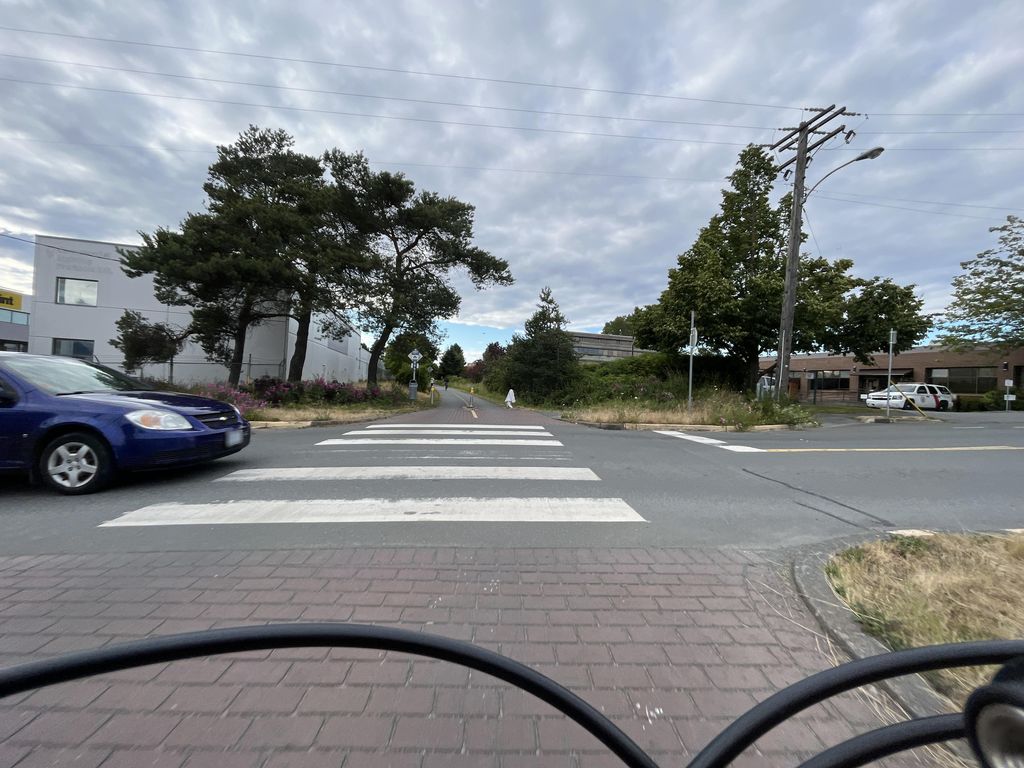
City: victoria